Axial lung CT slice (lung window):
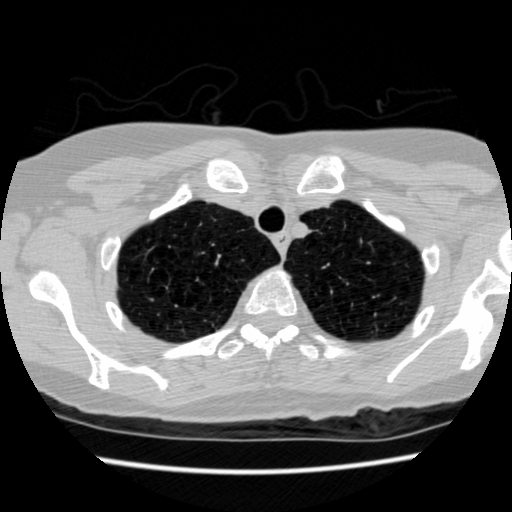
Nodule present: no